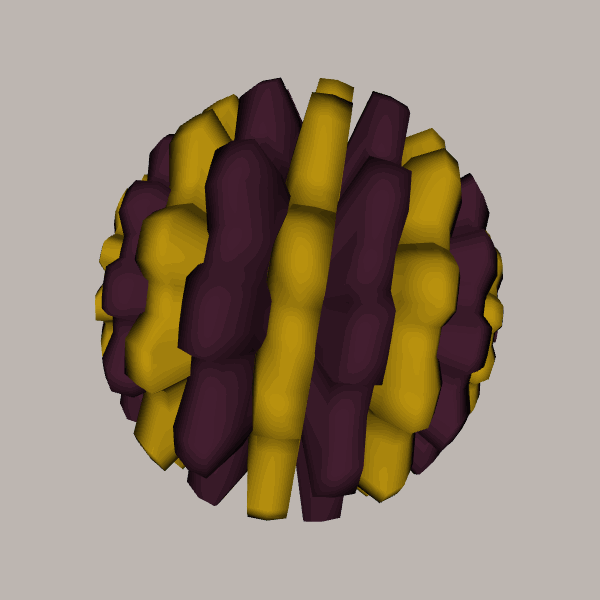
Background: light